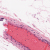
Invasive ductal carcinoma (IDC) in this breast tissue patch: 0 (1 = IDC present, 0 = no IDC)